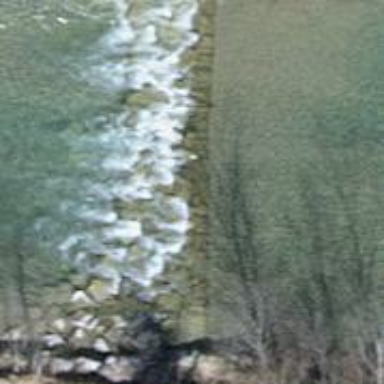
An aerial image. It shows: Weir in waterway.